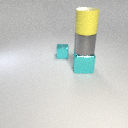
large gray metal cylinder below large yellow rubber cylinder